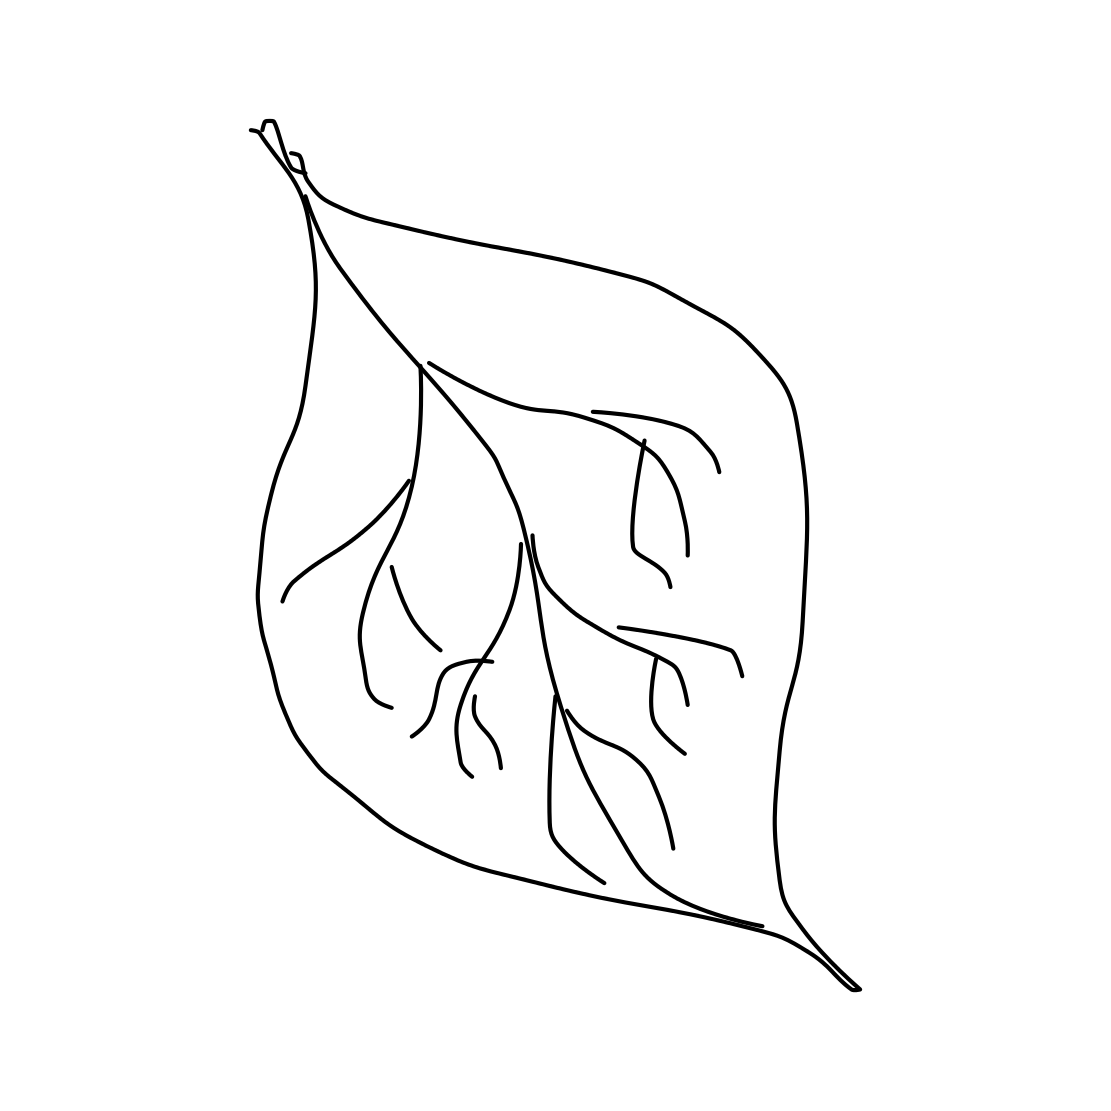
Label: leaf